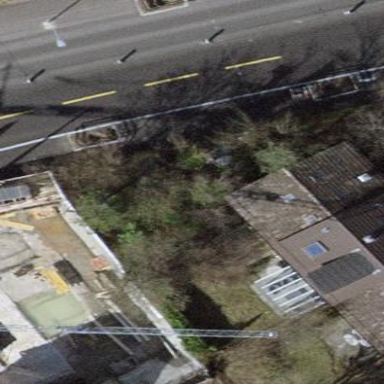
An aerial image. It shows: Pitched roof building.